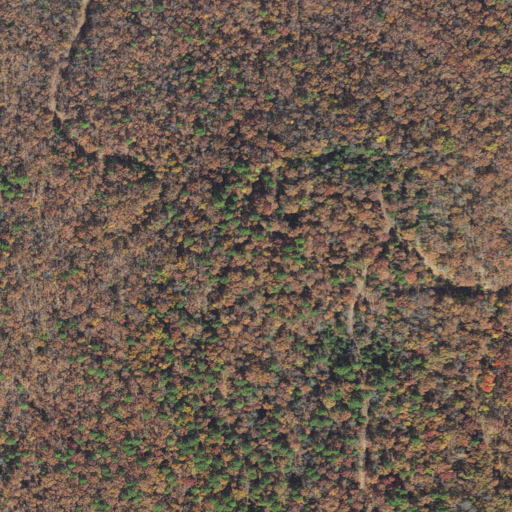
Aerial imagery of mountain in Arkansas named Pine Hill containing deciduous forest, mixed forest, and grassland